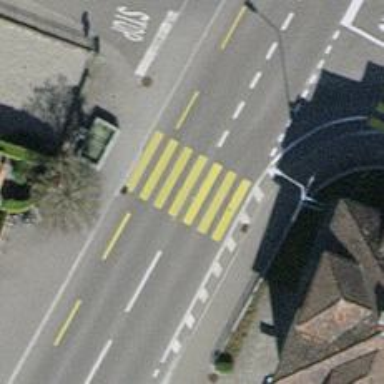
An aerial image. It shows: Zebra crossing on the road.